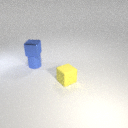
small blue rubber cylinder below small blue metal cube